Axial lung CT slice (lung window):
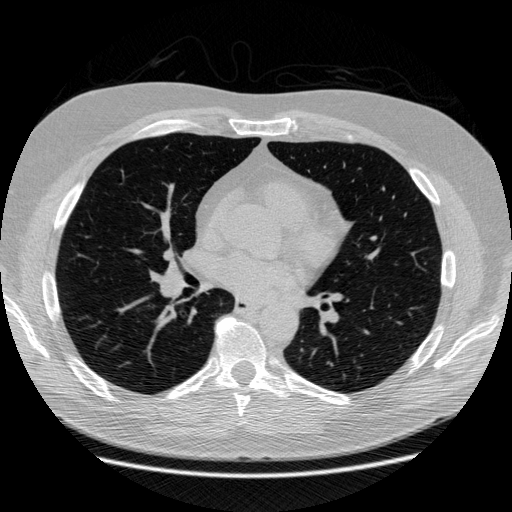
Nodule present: no